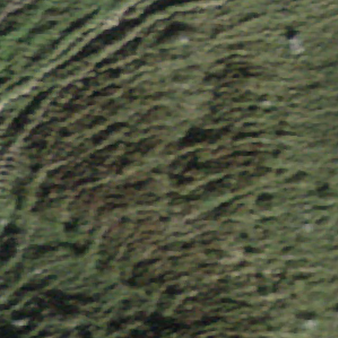
Label: other